Current action and preconditions to check: path_clear

Your task: For each precondition in the list above, predict whether it will hold at this action.

Consider the current scene as observed from the mobile robot's camera, and analyze the predicted future states of all dynamic agents (e.g., people, animals, vehicles, or any moving entities) within the NEXT SECOND.

IMPORTANT: Only answer "very likely" if you are absolutely certain—based on strong, clear evidence—that a dynamic agent will violate the precondition in the predicted future state. Do NOT answer "very likely" for unlikely, ambiguous, or low-probability risks.

Ask yourself for each precondition: Is there a high probability, with clear and convincing evidence, that the predicted future states of any dynamic agent will interfere with the predicted future state of the currently executing action within the NEXT SECOND, causing that precondition to fail?

Assess the risk level based on these predictions. Use "likely" or "very likely" if motions create a clear risk of interference.

Use "neutral" or "improbable" if agents are nearby but their predicted paths are clearly diverging or non-conflicting.

Failure Risk Categories: "very improbable", "improbable", "neutral", "likely", "very likely"

Answer Format: Output ONLY the probability_of_failure value from these categories: "very improbable", "improbable", "neutral", "likely", "very likely"

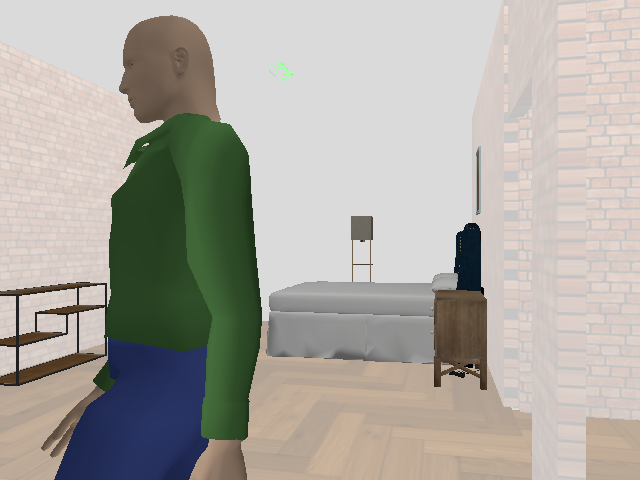

Answer: very likely